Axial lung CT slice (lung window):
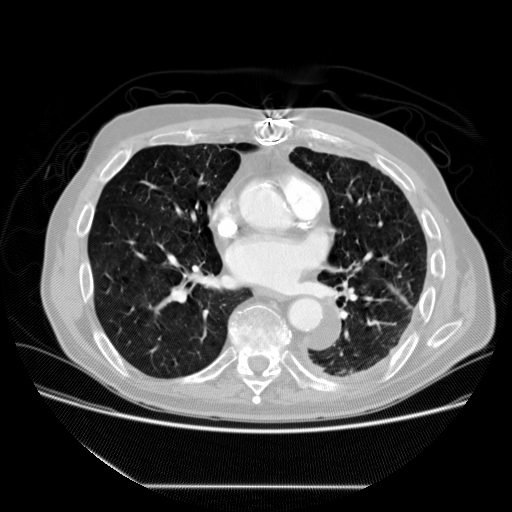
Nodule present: no